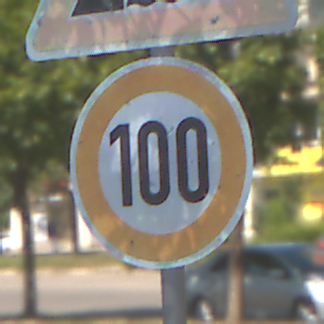
Verkehrszeichen: Geschwindigkeit100
Zusatzzeichen oben: Ufer
Umgebung: Outdoor, Urban
Tageszeit: Midday
Wetter: Clear
Licht: Natural
Jahreszeit: NotSpecified
Kontrast: HighContrast